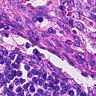
Metastatic tissue present: no